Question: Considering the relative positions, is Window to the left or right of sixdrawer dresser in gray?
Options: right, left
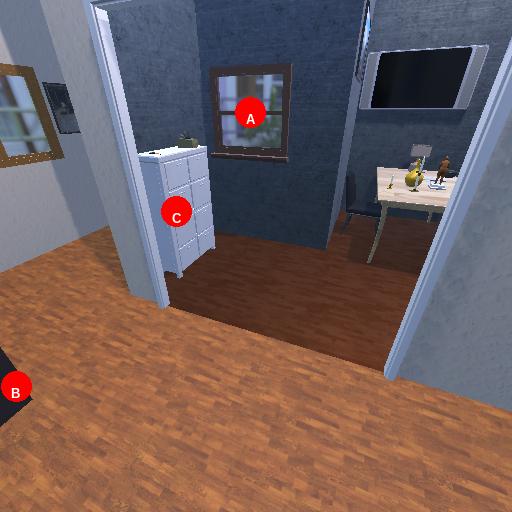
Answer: right